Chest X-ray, PA view. Patient: 35 years old, sex F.
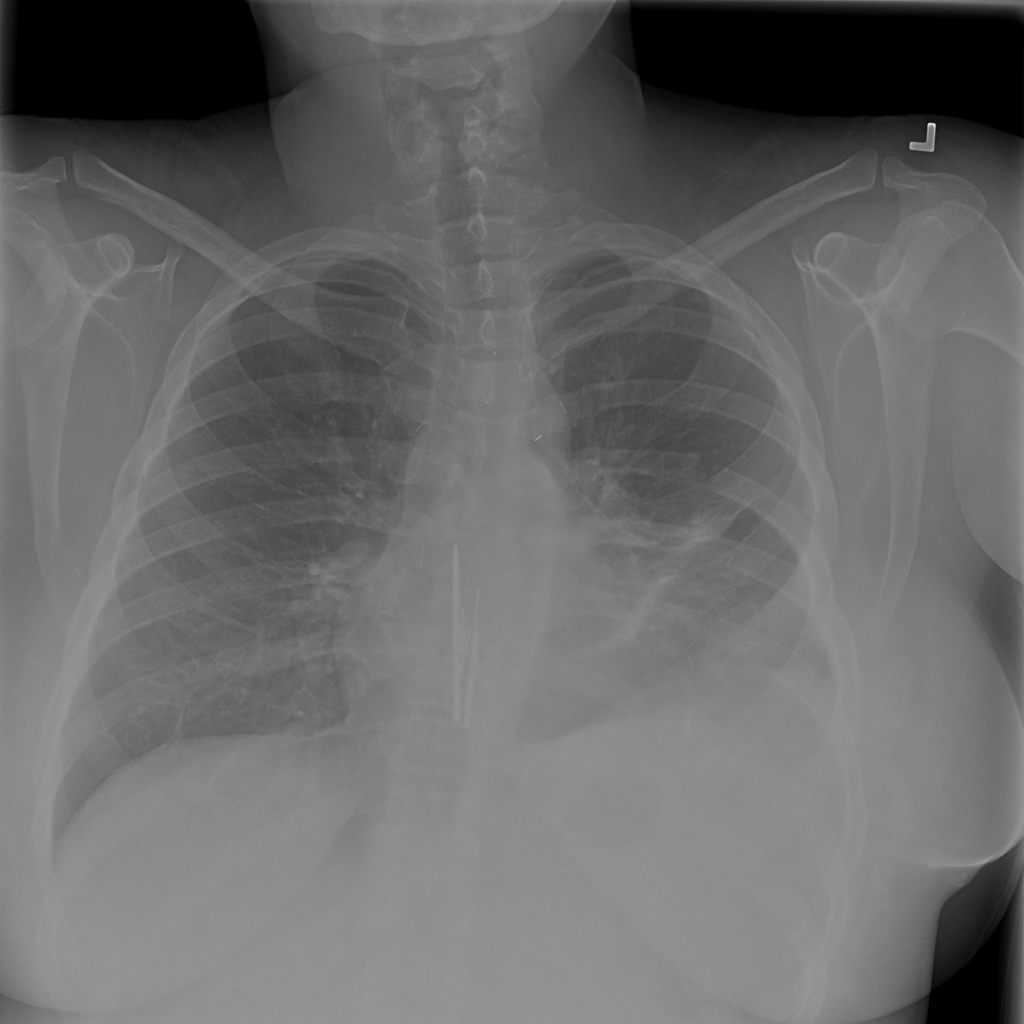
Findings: No Finding